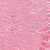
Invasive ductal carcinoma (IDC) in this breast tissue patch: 0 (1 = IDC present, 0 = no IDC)